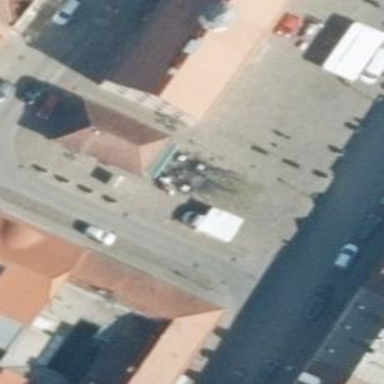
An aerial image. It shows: Kiosk shop.